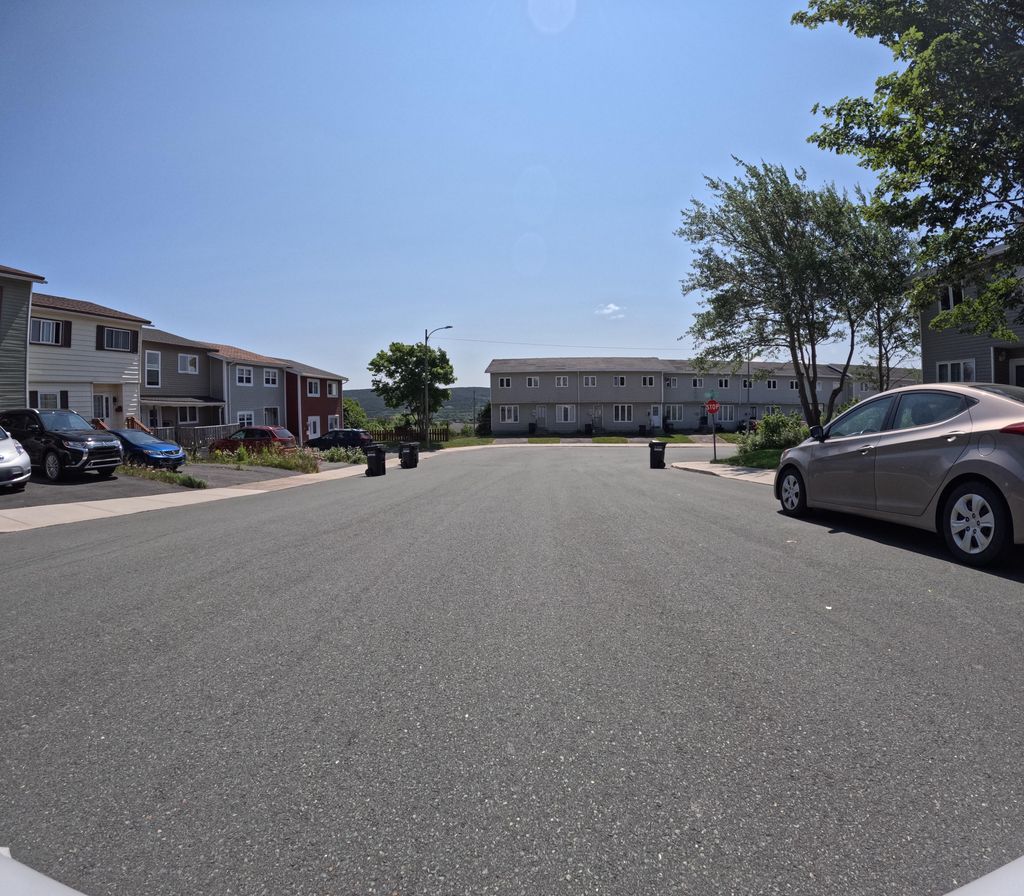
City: st_johns